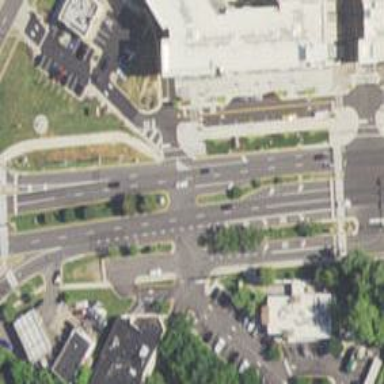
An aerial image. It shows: Marked footway crossing with lines.